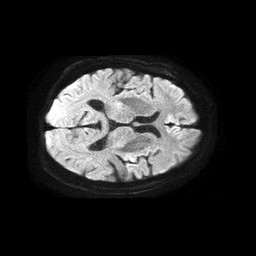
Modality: TRACE
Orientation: axial
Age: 73
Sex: female
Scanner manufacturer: philips
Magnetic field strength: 1.5 T
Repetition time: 4.6 s
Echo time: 0.09059 s